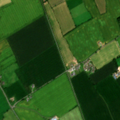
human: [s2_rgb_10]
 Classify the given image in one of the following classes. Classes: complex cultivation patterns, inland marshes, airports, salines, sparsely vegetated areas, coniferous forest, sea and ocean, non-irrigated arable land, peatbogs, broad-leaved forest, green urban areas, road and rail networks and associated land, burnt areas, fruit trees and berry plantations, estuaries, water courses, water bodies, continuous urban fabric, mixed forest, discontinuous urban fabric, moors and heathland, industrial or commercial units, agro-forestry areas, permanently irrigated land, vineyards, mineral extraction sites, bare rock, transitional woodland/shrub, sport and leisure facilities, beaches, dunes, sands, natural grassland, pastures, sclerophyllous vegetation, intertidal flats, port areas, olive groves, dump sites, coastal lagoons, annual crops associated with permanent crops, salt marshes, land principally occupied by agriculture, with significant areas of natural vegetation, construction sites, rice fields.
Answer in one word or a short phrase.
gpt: non-irrigated arable land, land principally occupied by agriculture, with significant areas of natural vegetation